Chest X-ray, AP view. Patient: 69 years old, sex F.
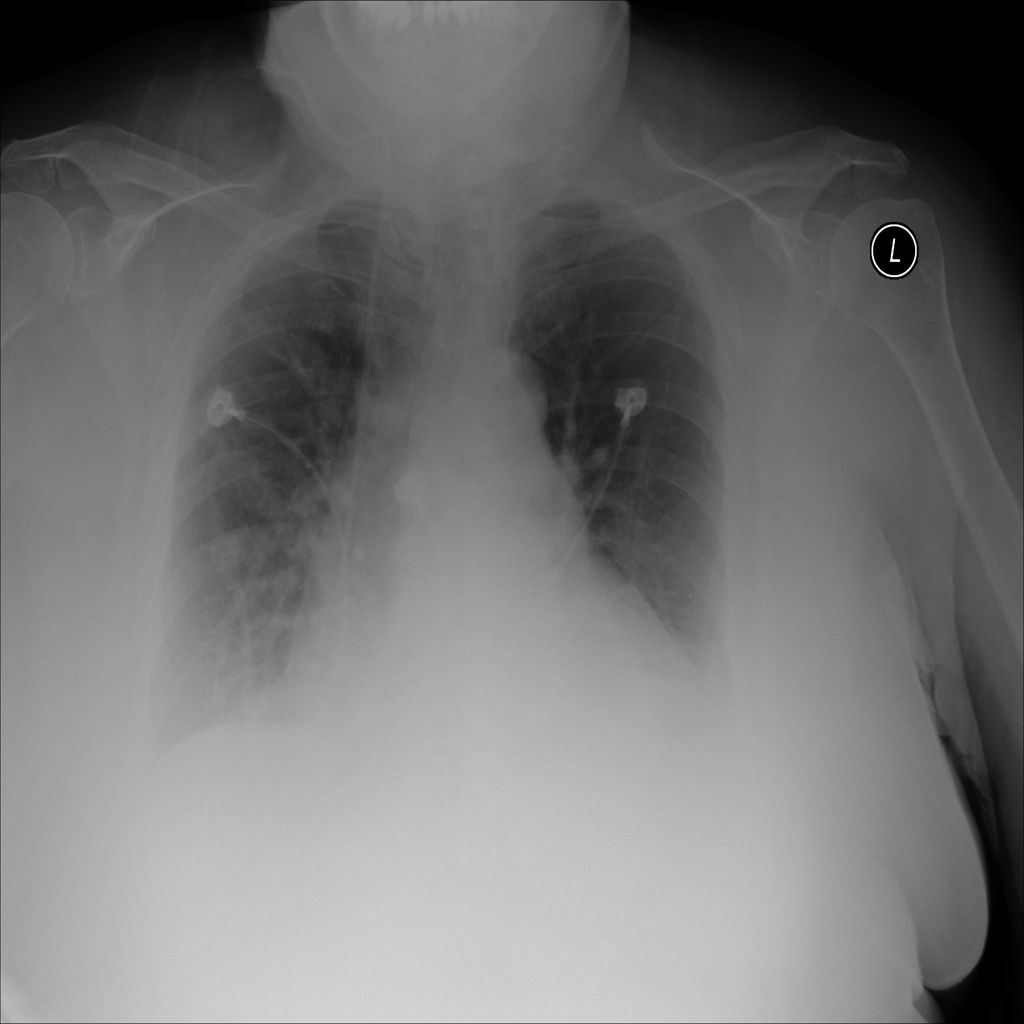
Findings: Edema, Effusion, Infiltration